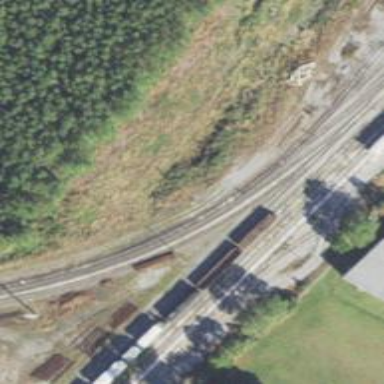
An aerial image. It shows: Railway yard used for servicing trains.